Question: I have a QLabel of a fixed width.
I need to check (periodically) that the entire string fits inside the QLabel at its current width, so I can resize it appropriately.
To do this, I need to obtain the 'pixel length' of the string.
(The total amount of horizontal pixels required to display the string).
It should be noted that the point size of the QLabel never changes.

I can not simply check the amount of characters present, since some characters are subscript / superscript and contribute differently to the width of the entire string.
(This is to say there is no simple relationship between pixel width and the amount of characters)
Is there any abstracted, super conveniant function for this?
Specs:
Python 2.7.1
PyQt4
Windows 7
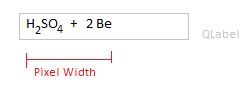
Answer: To get the precise pixel-width of the text, you must use <URL>.
Do not use <URL> lead to results which can be several pixels more or less than the full pixel-width.
So, to calculate the pixel-width of the label text, use something like:
'''
width = label.fontMetrics().boundingRect(label.text()).width()
'''
There are three different 'QFontMetrics' methods which can be used to calculate the "width" of a string: <URL>.
However, although they all give slightly different results, seems to consistently return the exact pixel-width in all circumstances. Which one is best depends mostly on the current font-family in use and on which particular characters are at the beginning and end of the string.
I have added below a script that tests the three methods. For me, the 'boundingRect' method gives the most consistent results. The other two methods tend to be either slightly too wide, or clip the second text sample when a serif font is used (this is with PyQt 4.9 and Qt 4.8 on Linux).
'''
from PyQt4 import QtGui, QtCore
class Window(QtGui.QWidget):
def __init__(self):
QtGui.QWidget.__init__(self)
self.setAutoFillBackground(True)
self.setBackgroundRole(QtGui.QPalette.Mid)
self.setLayout(QtGui.QFormLayout(self))
self.fonts = QtGui.QFontComboBox(self)
self.fonts.currentFontChanged.connect(self.handleFontChanged)
self.layout().addRow('font:', self.fonts)
for text in (
u'H2SO4 + Be',
u'jib leaf jib leaf',
):
for label in ('boundingRect', 'width', 'size'):
field = QtGui.QLabel(text, self)
field.setStyleSheet('background-color: yellow')
field.setAlignment(QtCore.Qt.AlignCenter)
self.layout().addRow(label, field)
self.handleFontChanged(self.font())
def handleFontChanged(self, font):
layout = self.layout()
font.setPointSize(20)
metrics = QtGui.QFontMetrics(font)
for index in range(1, layout.rowCount()):
field = layout.itemAt(index, QtGui.QFormLayout.FieldRole).widget()
label = layout.itemAt(index, QtGui.QFormLayout.LabelRole).widget()
method = label.text().split(' ')[0]
text = field.text()
if method == 'width':
width = metrics.width(text)
elif method == 'size':
width = metrics.size(field.alignment(), text).width()
else:
width = metrics.boundingRect(text).width()
field.setFixedWidth(width)
field.setFont(font)
label.setText('%s (%d):' % (method, width))
if __name__ == '__main__':
import sys
app = QtGui.QApplication(sys.argv)
window = Window()
window.show()
sys.exit(app.exec_())
'''